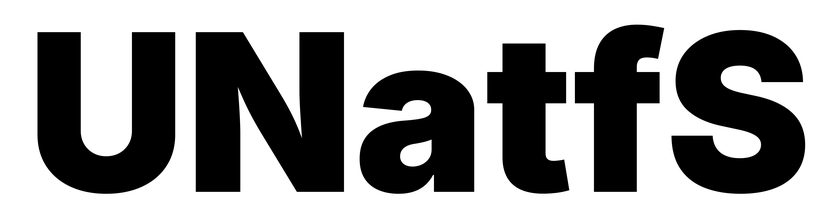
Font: Inter_Black